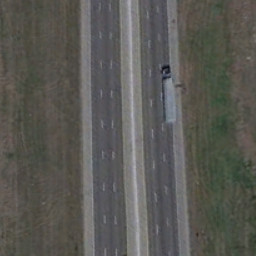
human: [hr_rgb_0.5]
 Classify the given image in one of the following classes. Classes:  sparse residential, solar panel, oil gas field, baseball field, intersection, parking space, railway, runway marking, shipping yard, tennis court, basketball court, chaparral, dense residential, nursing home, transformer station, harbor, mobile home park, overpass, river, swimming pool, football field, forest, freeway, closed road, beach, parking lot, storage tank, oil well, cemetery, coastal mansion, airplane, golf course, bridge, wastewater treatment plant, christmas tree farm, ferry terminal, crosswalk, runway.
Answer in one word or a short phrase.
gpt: freeway